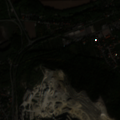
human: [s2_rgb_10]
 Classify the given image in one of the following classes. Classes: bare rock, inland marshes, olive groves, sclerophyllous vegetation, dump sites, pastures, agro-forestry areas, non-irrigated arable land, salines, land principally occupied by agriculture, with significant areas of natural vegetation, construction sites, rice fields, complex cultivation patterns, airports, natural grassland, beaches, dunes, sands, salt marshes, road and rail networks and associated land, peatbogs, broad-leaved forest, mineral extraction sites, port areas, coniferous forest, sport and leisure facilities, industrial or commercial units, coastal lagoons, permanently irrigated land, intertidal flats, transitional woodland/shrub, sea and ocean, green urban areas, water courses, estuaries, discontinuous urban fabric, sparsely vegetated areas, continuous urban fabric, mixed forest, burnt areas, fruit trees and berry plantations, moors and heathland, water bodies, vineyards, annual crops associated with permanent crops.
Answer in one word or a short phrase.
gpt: discontinuous urban fabric, mineral extraction sites, land principally occupied by agriculture, with significant areas of natural vegetation, broad-leaved forest